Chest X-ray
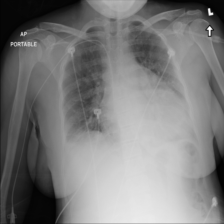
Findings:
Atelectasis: positive
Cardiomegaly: negative
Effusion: negative
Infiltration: negative
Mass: negative
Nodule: negative
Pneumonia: negative
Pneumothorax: negative
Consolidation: negative
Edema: negative
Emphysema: negative
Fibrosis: negative
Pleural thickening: negative
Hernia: negative